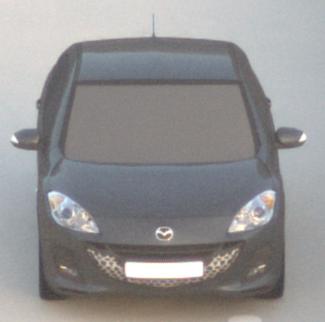
Make: Mazda
Model: 3 1.6
Detailed model: 3 (BL)
Model produced from: 2009/05
Model produced until: 2010/12
Doors: 5
Color: gray
Road condition: dry road
Daytime: sunrise or sunset
Contrast: low contrast